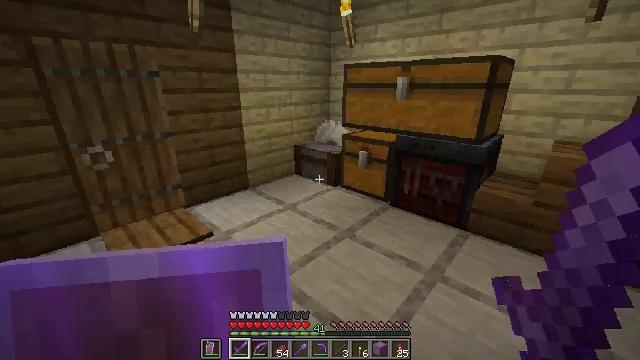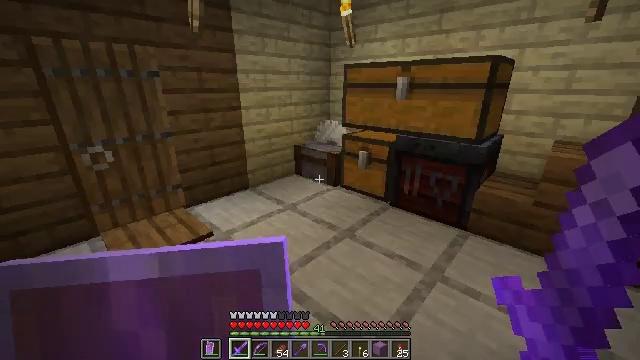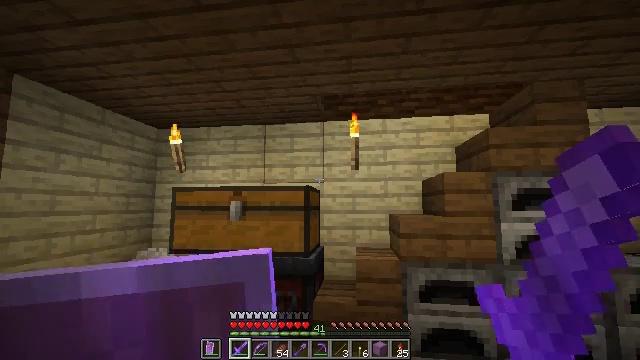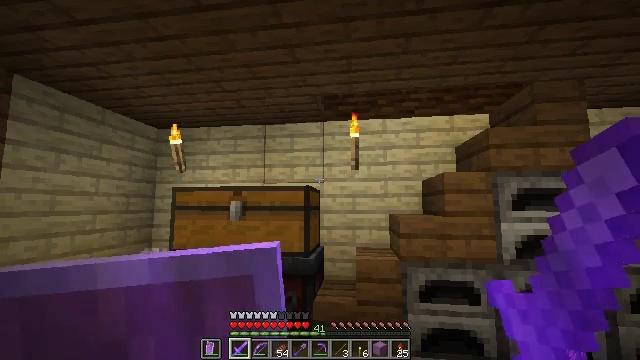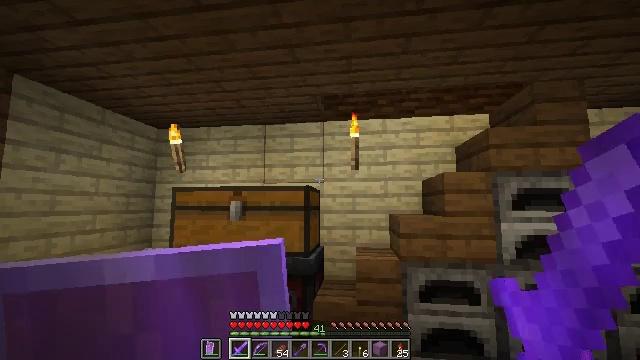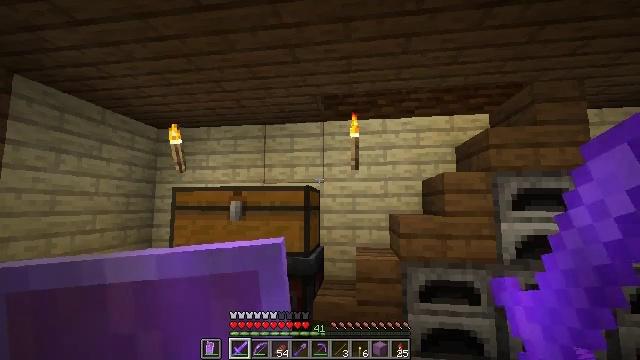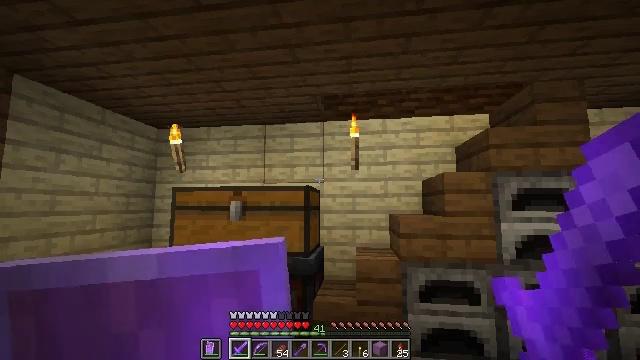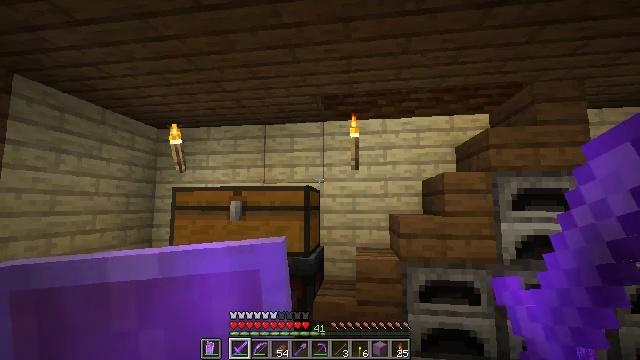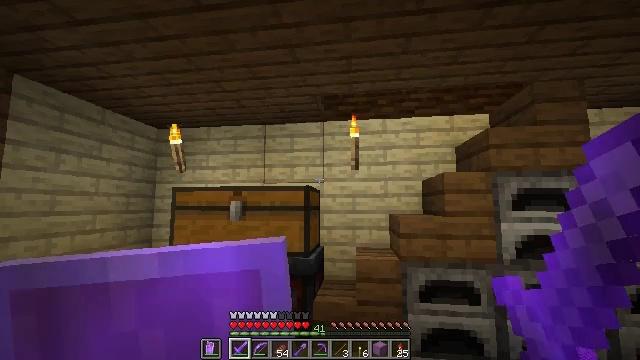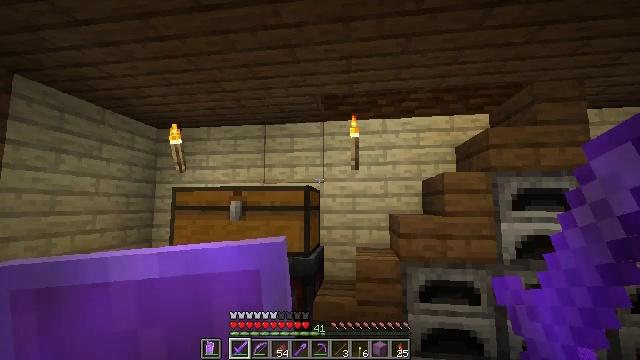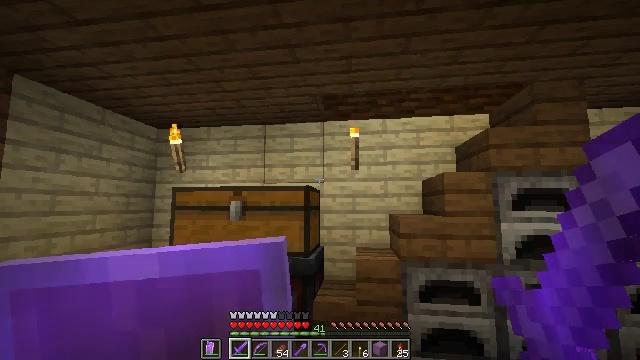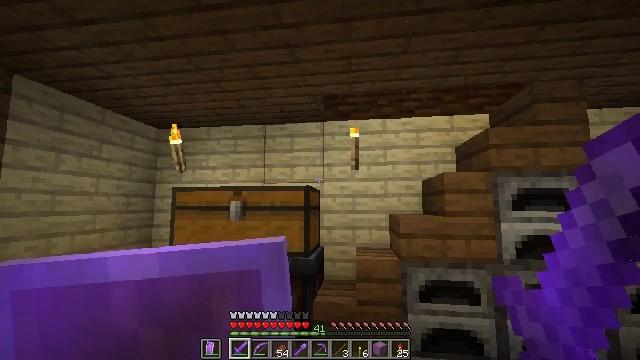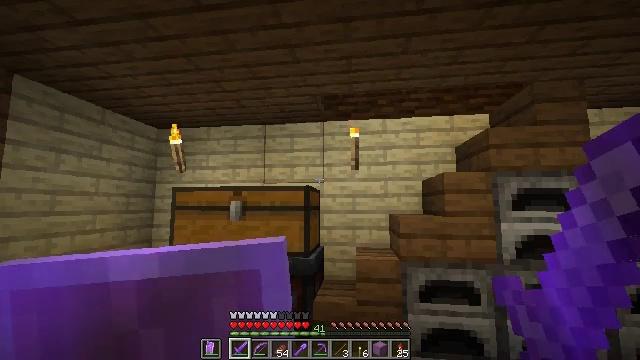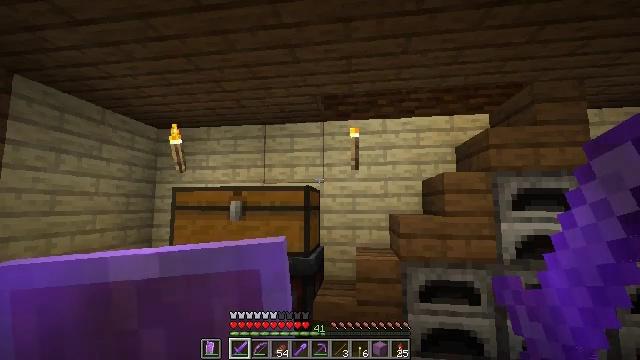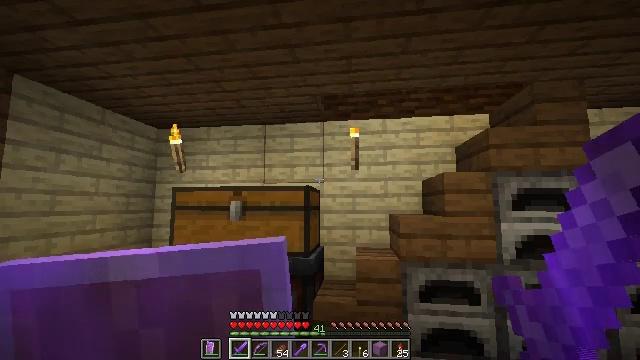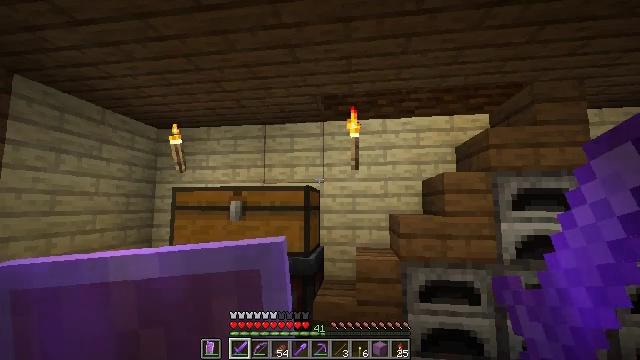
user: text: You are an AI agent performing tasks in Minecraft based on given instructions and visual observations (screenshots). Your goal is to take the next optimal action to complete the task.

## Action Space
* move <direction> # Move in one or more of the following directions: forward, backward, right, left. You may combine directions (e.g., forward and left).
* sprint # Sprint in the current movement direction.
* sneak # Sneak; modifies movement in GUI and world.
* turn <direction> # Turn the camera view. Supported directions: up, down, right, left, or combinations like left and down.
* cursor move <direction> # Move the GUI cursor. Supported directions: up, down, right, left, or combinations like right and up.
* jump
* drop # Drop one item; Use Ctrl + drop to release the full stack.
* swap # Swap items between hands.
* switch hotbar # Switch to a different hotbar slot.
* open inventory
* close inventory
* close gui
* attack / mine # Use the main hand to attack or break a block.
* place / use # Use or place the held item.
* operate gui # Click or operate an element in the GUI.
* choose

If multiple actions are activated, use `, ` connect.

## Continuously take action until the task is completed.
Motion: motion action
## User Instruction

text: Gather dandelions in the field.
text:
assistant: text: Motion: no_op
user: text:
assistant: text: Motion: turn right and up
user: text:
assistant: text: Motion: no_op
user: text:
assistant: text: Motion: no_op
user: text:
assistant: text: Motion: no_op
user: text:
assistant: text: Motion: no_op
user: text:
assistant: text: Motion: no_op
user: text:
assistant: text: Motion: no_op
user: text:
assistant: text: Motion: no_op
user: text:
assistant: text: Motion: no_op
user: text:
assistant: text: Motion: no_op
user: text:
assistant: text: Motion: no_op
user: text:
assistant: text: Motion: no_op
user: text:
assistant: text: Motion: no_op
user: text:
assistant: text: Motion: no_op
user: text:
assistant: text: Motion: no_op
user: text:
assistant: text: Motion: no_op
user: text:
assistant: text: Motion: no_op
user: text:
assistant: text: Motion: no_op
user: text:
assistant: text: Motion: no_op
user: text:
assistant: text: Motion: no_op
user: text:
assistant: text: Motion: turn left and down
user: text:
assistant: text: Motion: turn left and down
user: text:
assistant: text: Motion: turn left and down
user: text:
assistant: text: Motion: turn left and down
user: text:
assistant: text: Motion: no_op
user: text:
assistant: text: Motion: no_op
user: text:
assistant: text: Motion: no_op
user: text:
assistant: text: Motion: no_op
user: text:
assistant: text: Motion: no_op